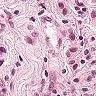
Metastatic tissue present: yes